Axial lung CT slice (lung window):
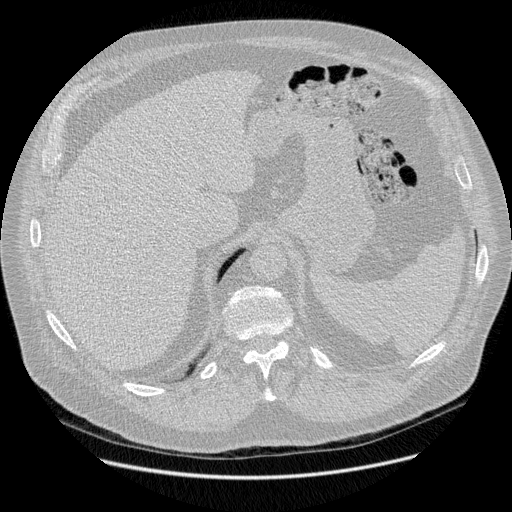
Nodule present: no